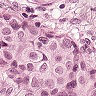
Metastatic tissue present: yes